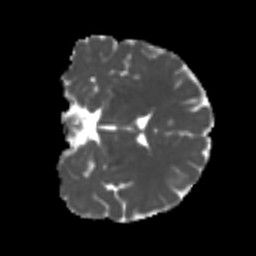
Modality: MD
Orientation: coronal
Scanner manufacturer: siemens
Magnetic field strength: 3 T
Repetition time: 4 s
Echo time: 0.0594 s